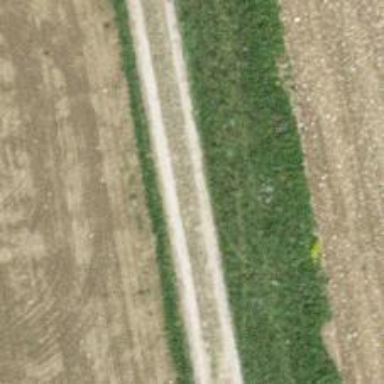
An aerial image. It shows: Track with grade2 tracktype.